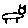
Label: cat